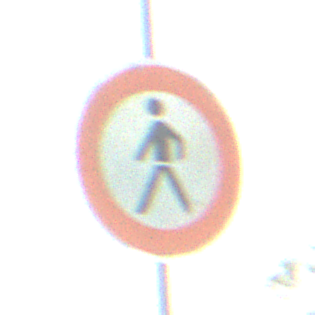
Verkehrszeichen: VerbotFussgaenger
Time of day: MorningAfternoon
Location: Outdoor (Nature)
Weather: PartlyCloudy
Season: NotSpecified
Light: Natural